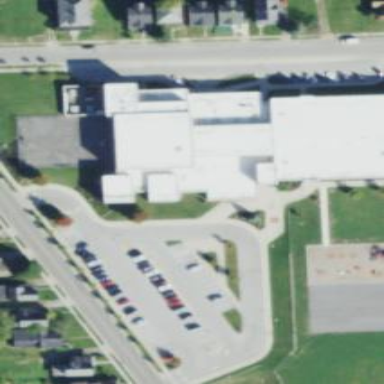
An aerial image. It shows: School.